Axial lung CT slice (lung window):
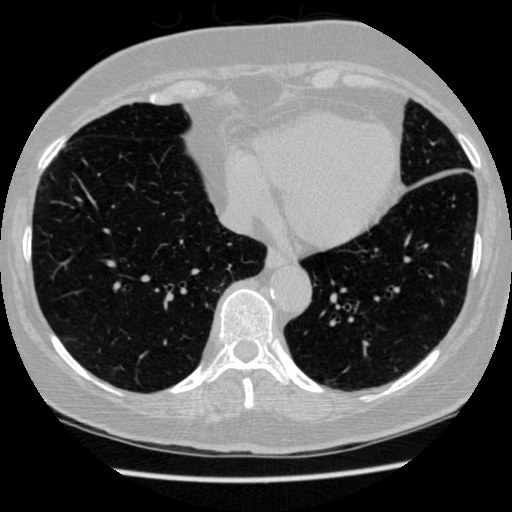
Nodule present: no